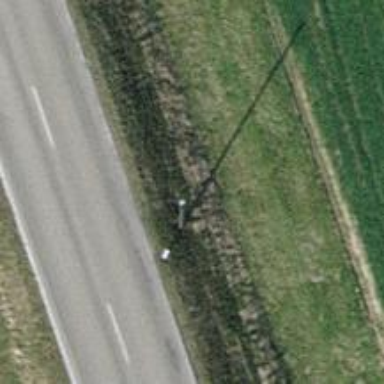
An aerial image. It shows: Power pole.